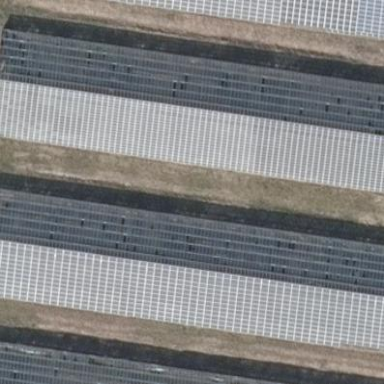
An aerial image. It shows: Greenhouse.